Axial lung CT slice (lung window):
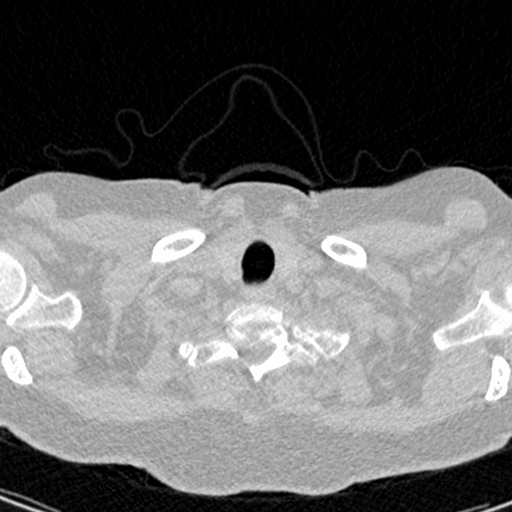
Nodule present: no